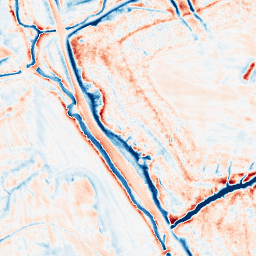
Category: edge_preserving
Decomposition family: anisotropic_diffusion
Decomposition parameters: iterations: 50
kappa: 100
gamma: 0.15
Upsampling method: bicubic_16x
Upsampling parameters: scale: 16
Upsampling scale: 16